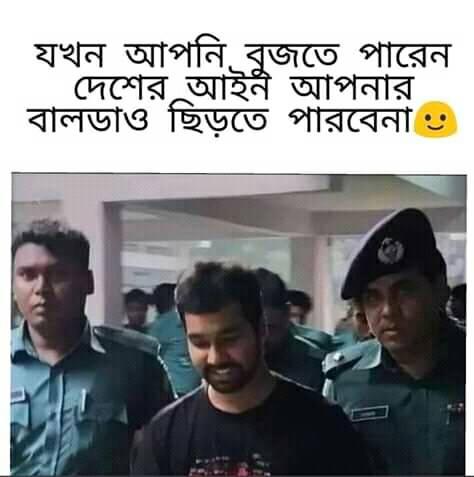
Caption: যখন আপনি বুজতে পারেন দেশের আইন আপনার বালডাও ছিড়তে পারবেনা
Label: hate